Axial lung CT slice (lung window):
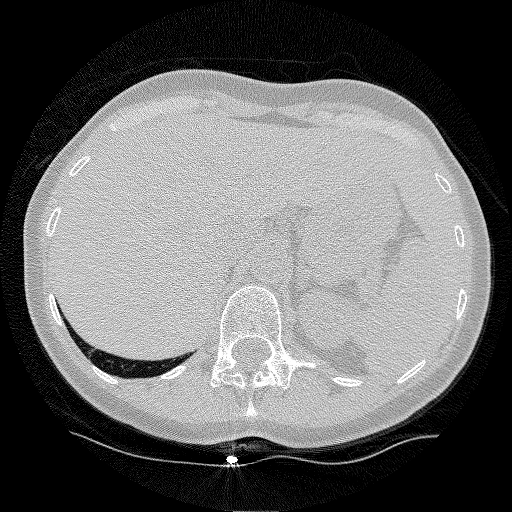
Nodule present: no